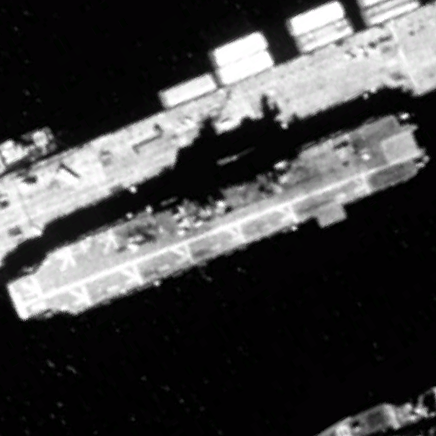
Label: assault